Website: walmart
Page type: address-validator
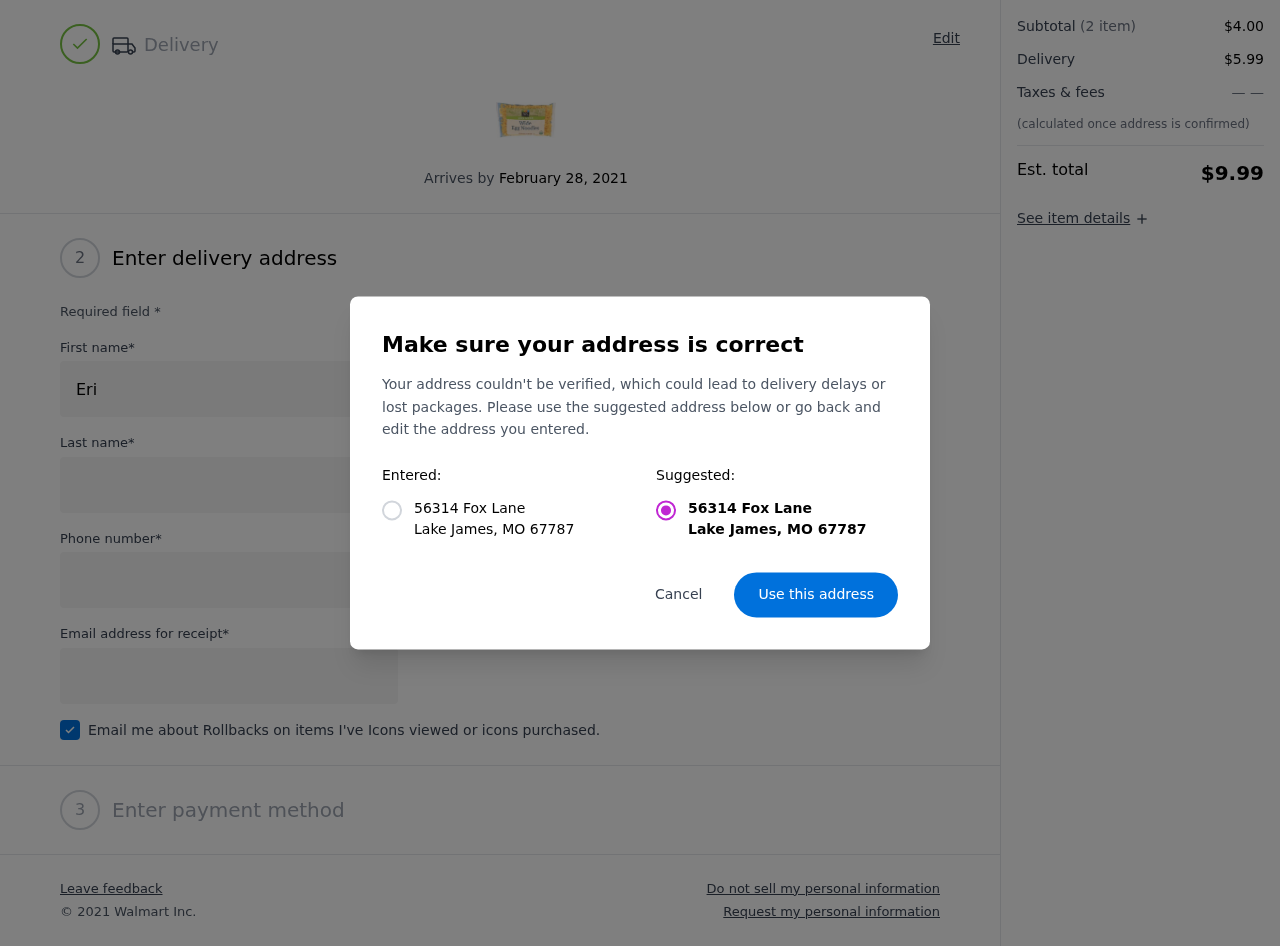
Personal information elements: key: PII_CITY
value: Lake James
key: PII_POSTCODE
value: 67787
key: PII_STATE_ABBR
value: MO
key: PII_STREET
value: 56314 Fox Lane
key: PII_FIRSTNAME
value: Erica
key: PII_LASTNAME
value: Hodges
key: PII_PHONE
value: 8105508353
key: PII_EMAIL
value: ericahodges@yahoo.com
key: PII_POSTCODE_FULL
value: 67787
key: PII_POSTCODE_NUMERIC
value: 67787
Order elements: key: ORDER_DELIVERY_DATE
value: February 28, 2021
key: ORDER_SUBTOTAL
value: $4.00
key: ORDER_SHIPPING_COST
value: $5.99
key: ORDER_TOTAL
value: $9.99